Field crop: maize
Growth stage: 2
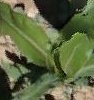
Species: maize